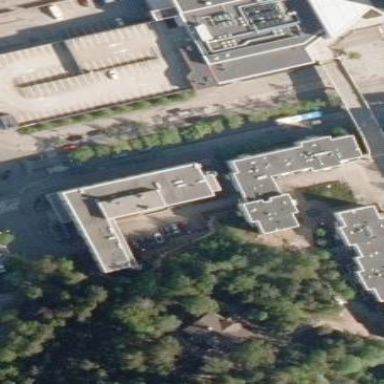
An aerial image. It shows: Residential building with apartments.